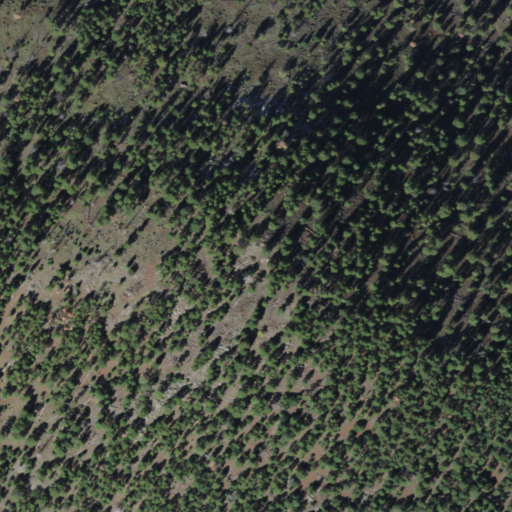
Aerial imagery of mountain in Arizona named Spitz Hill containing only evergreen forest